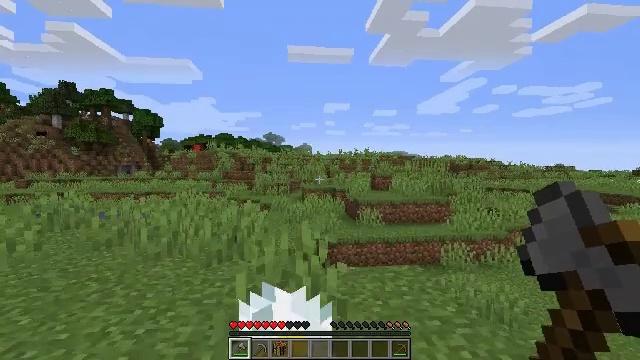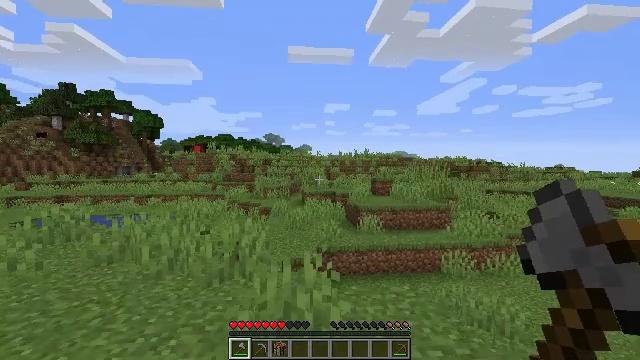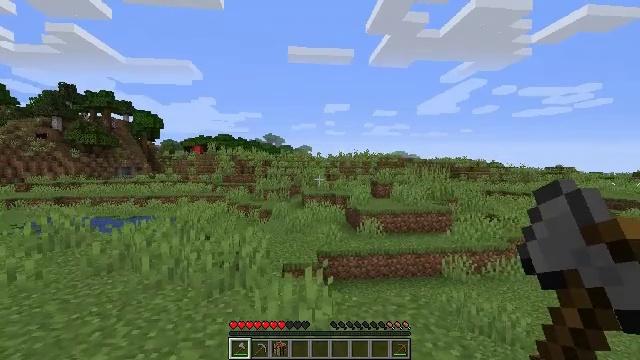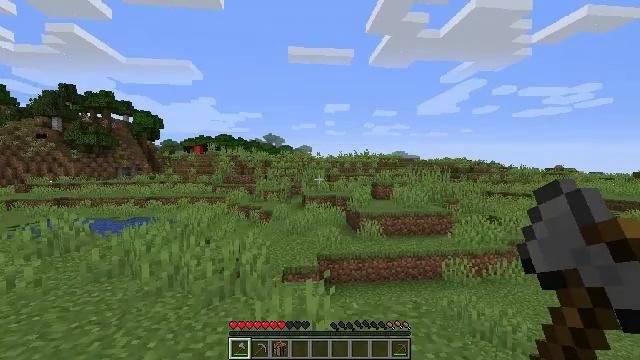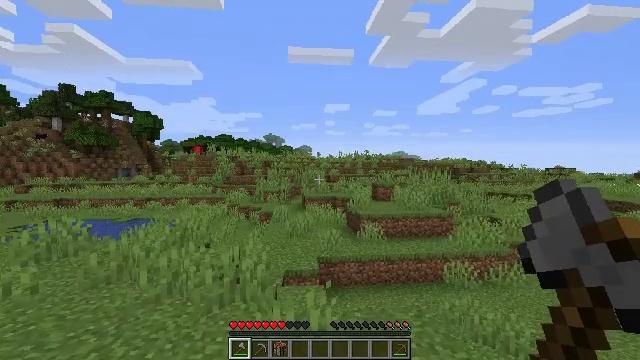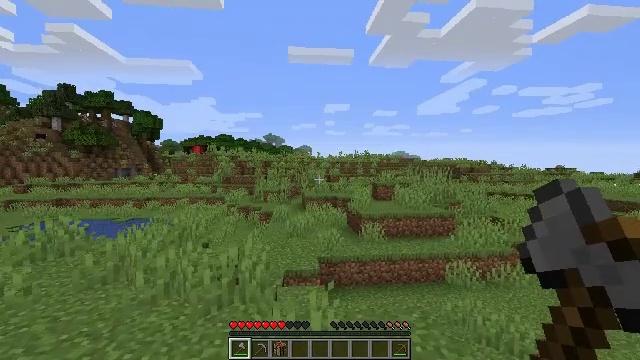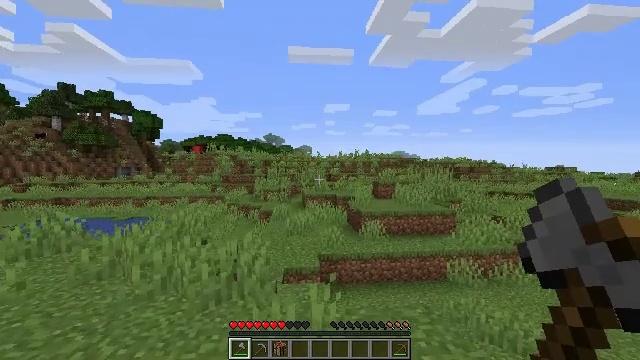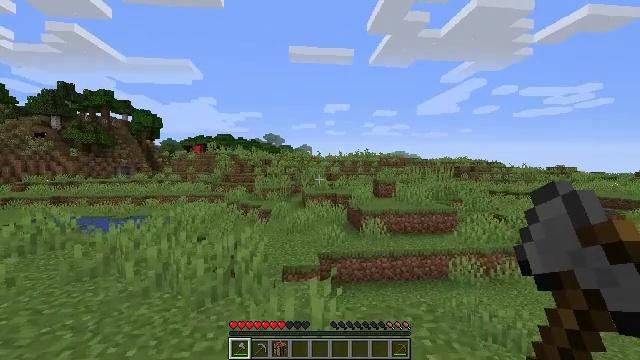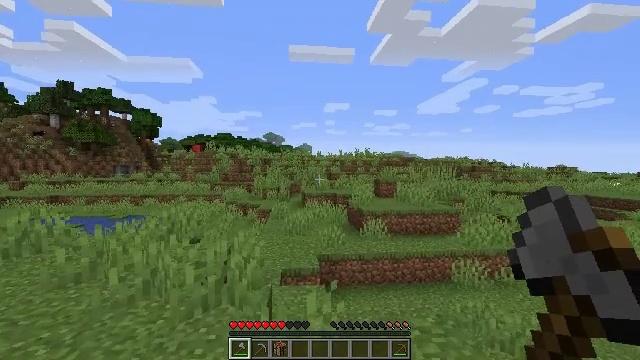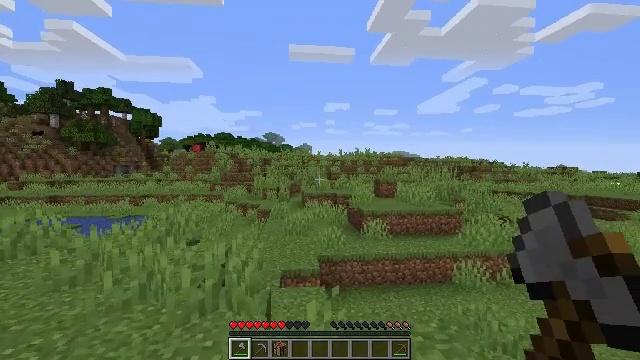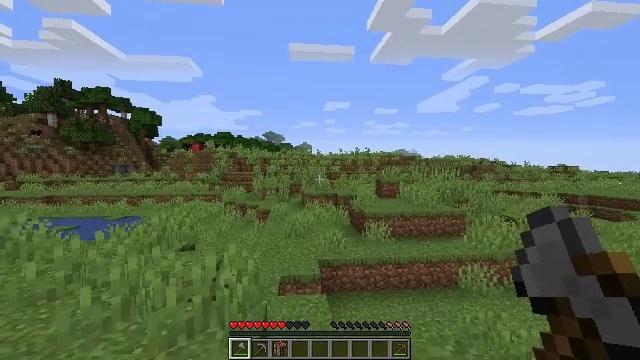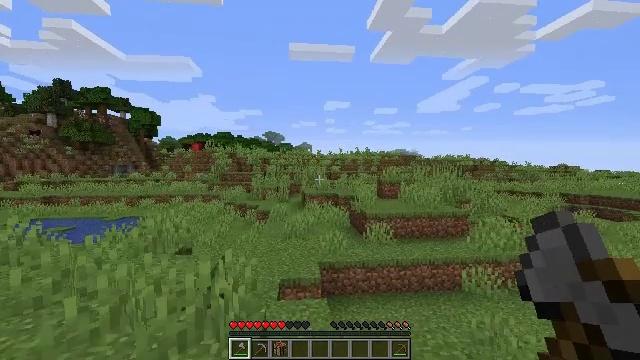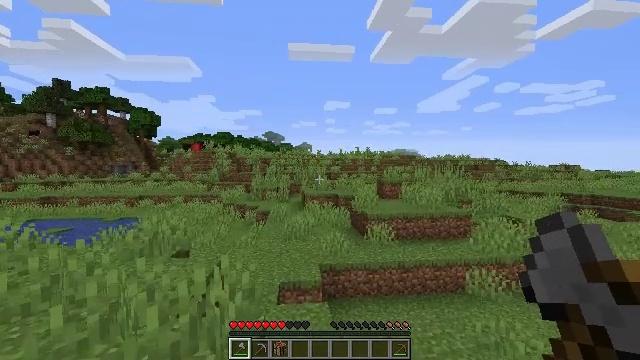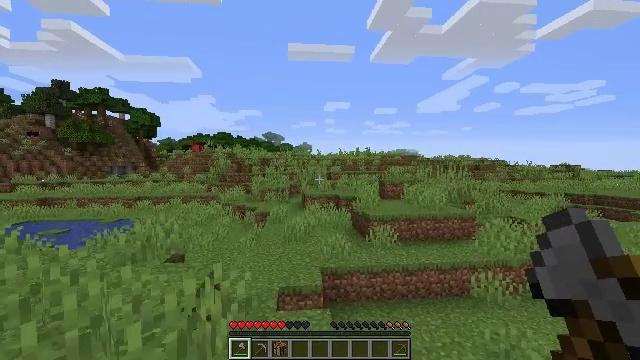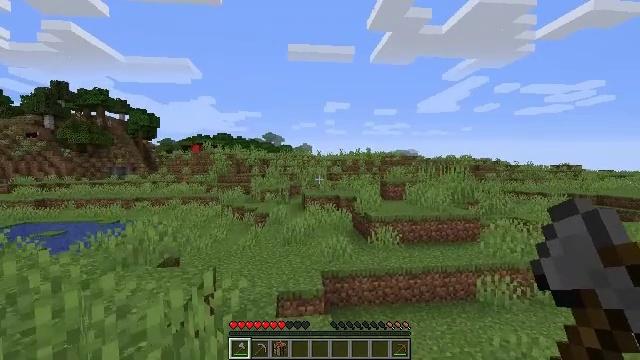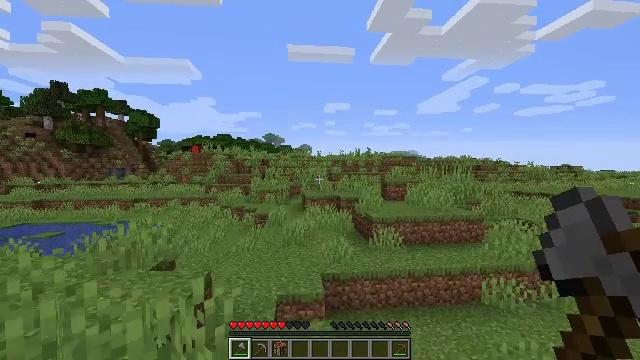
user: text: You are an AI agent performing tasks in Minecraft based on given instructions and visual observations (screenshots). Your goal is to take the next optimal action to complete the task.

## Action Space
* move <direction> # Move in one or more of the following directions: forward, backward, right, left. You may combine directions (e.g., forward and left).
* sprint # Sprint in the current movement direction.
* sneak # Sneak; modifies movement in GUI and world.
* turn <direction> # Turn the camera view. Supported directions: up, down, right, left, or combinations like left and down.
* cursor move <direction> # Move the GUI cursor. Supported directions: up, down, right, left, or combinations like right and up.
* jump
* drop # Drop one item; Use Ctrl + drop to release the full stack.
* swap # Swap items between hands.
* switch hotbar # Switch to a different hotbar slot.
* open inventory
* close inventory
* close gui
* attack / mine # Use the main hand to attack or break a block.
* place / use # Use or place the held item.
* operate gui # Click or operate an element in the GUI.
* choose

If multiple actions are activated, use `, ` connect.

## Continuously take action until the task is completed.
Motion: motion action
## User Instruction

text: Clear the seagrass to get an item.
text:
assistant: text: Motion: move forward, jump
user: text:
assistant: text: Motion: move forward, jump
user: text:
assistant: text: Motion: move forward, jump
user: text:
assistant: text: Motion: move forward, jump
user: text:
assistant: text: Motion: move forward, jump
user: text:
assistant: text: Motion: move forward, jump
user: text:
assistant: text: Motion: move forward, jump
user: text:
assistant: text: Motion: move forward, jump
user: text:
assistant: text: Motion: move forward
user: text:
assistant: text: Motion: move forward
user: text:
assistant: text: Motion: move forward
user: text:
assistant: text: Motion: move forward
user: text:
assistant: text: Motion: move forward
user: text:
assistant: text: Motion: move forward
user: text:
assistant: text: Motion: move forward
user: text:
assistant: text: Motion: move forward
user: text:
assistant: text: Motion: move forward
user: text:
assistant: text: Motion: move forward
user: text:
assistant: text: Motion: move forward
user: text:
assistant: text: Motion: move forward
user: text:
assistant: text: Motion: move forward
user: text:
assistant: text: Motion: move forward
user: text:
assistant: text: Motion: move forward
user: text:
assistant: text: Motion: move forward
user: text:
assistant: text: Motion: move forward
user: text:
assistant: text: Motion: move forward
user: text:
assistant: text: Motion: move forward
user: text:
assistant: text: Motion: move forward
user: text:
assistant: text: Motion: move forward and move left
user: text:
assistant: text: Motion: move forward and move left